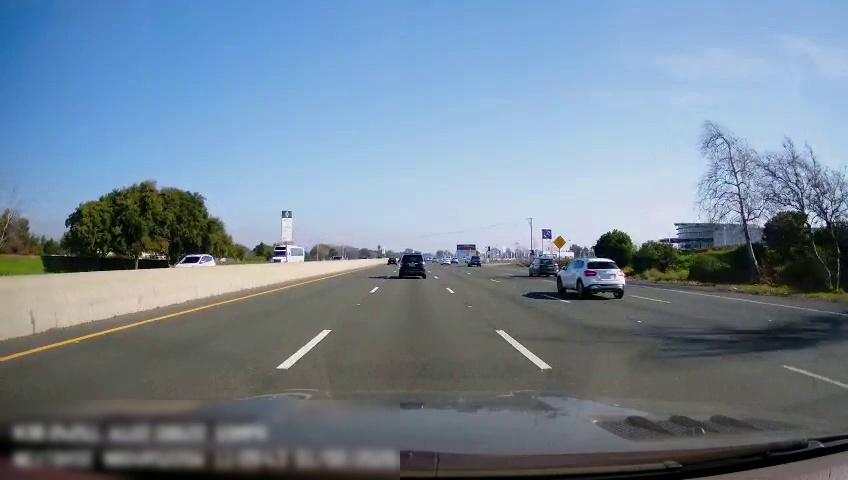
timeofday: Day
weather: Sunny
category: Drivable Space
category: Vehicles | Car
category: Vehicles | SUV
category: Vehicles | Car
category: Vehicles | SUV
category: Vehicles | SUV
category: Vehicles | Car
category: Vehicles | Truck
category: Vehicles | Car
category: Vehicles | SUV
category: Lanes | Alternate Lane
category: Lanes | Current Lane
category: Lanes | Current Lane
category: Lanes | Alternate Lane
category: Lanes | Alternate Lane
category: Lanes | Alternate Lane
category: Traffic | Signs
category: Traffic | Signs